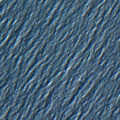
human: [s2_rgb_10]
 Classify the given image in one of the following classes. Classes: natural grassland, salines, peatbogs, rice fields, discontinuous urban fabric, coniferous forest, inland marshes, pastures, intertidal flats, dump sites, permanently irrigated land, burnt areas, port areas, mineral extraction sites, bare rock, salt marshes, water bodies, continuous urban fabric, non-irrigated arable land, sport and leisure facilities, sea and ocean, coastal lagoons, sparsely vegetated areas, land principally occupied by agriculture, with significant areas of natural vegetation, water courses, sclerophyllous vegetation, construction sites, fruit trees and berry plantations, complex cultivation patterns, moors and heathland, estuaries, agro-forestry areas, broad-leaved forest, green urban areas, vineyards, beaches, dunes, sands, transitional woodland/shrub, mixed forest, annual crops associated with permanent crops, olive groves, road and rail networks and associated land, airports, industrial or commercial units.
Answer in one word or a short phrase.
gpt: sea and ocean